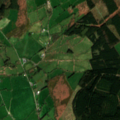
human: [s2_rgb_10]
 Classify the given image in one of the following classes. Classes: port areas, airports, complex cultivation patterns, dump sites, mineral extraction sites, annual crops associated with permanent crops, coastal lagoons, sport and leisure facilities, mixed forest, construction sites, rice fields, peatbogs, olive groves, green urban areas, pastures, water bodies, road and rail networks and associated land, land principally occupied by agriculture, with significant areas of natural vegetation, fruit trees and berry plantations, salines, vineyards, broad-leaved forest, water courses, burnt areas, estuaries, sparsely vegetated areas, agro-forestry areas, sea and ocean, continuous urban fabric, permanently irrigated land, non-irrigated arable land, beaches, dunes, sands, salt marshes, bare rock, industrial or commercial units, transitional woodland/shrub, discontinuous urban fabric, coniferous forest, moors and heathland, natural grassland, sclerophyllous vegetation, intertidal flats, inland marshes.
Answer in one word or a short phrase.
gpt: pastures, coniferous forest